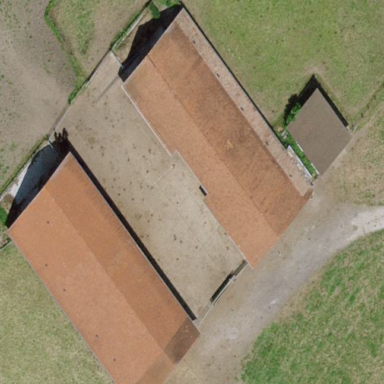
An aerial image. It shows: Farm auxiliary building with gabled roof.